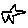
Label: star